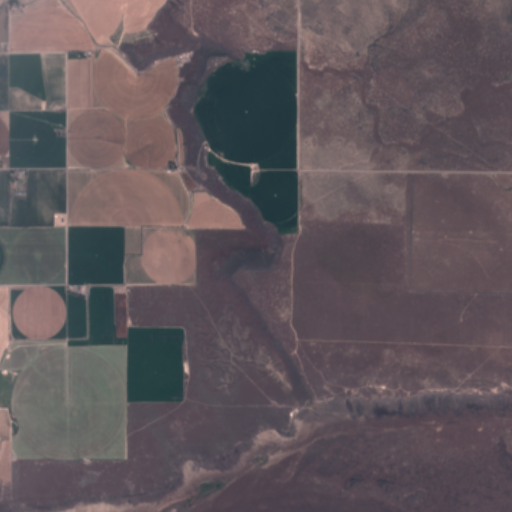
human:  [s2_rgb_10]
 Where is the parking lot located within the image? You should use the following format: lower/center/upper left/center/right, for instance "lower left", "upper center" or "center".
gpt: There is no parking lot in the image.